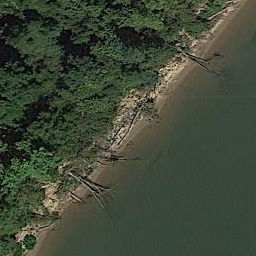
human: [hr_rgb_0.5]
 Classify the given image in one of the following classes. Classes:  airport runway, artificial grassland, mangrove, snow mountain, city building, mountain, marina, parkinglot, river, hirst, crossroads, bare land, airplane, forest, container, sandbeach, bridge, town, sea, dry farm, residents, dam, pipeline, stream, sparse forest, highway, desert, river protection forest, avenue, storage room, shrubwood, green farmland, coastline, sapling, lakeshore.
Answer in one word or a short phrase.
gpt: river protection forest